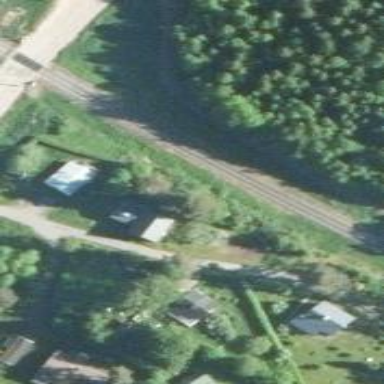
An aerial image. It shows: Continuous rail for railway.